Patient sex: F
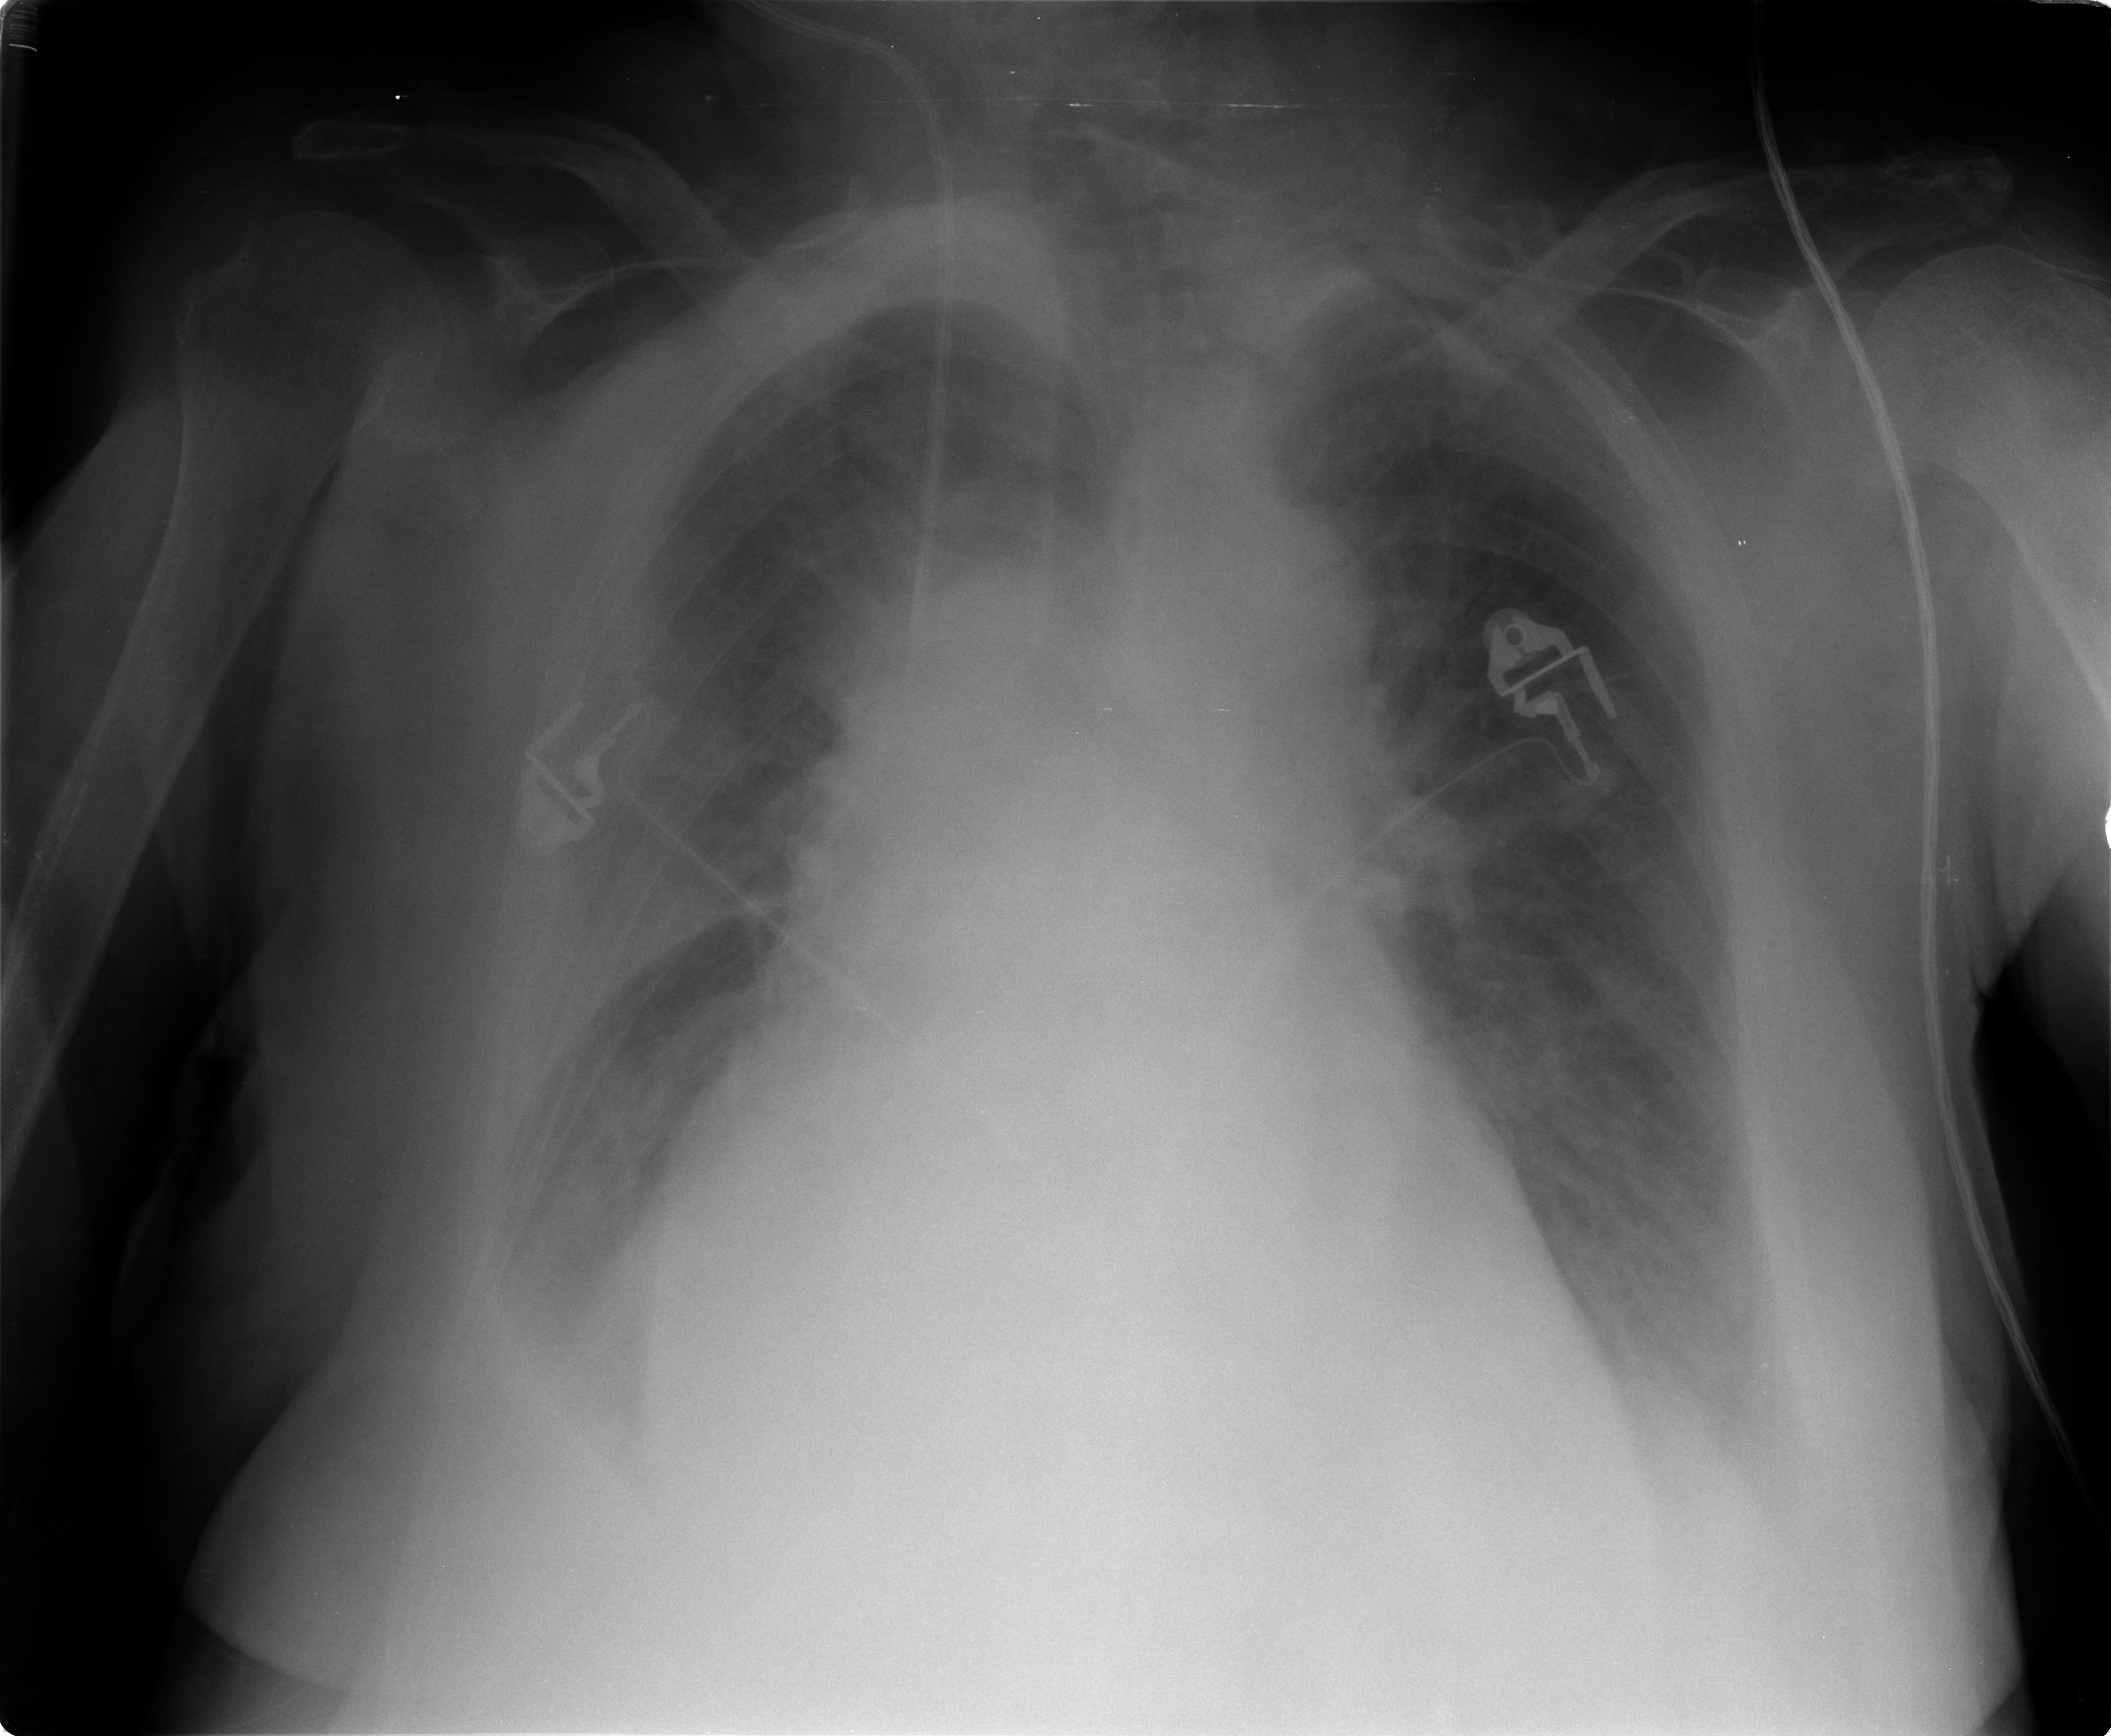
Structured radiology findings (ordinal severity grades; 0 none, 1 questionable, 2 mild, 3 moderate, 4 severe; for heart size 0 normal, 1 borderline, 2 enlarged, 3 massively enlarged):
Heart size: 3
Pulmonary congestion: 2
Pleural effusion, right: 2
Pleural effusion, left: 2
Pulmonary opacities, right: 2
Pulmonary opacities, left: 0
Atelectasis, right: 2
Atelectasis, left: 2